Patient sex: F
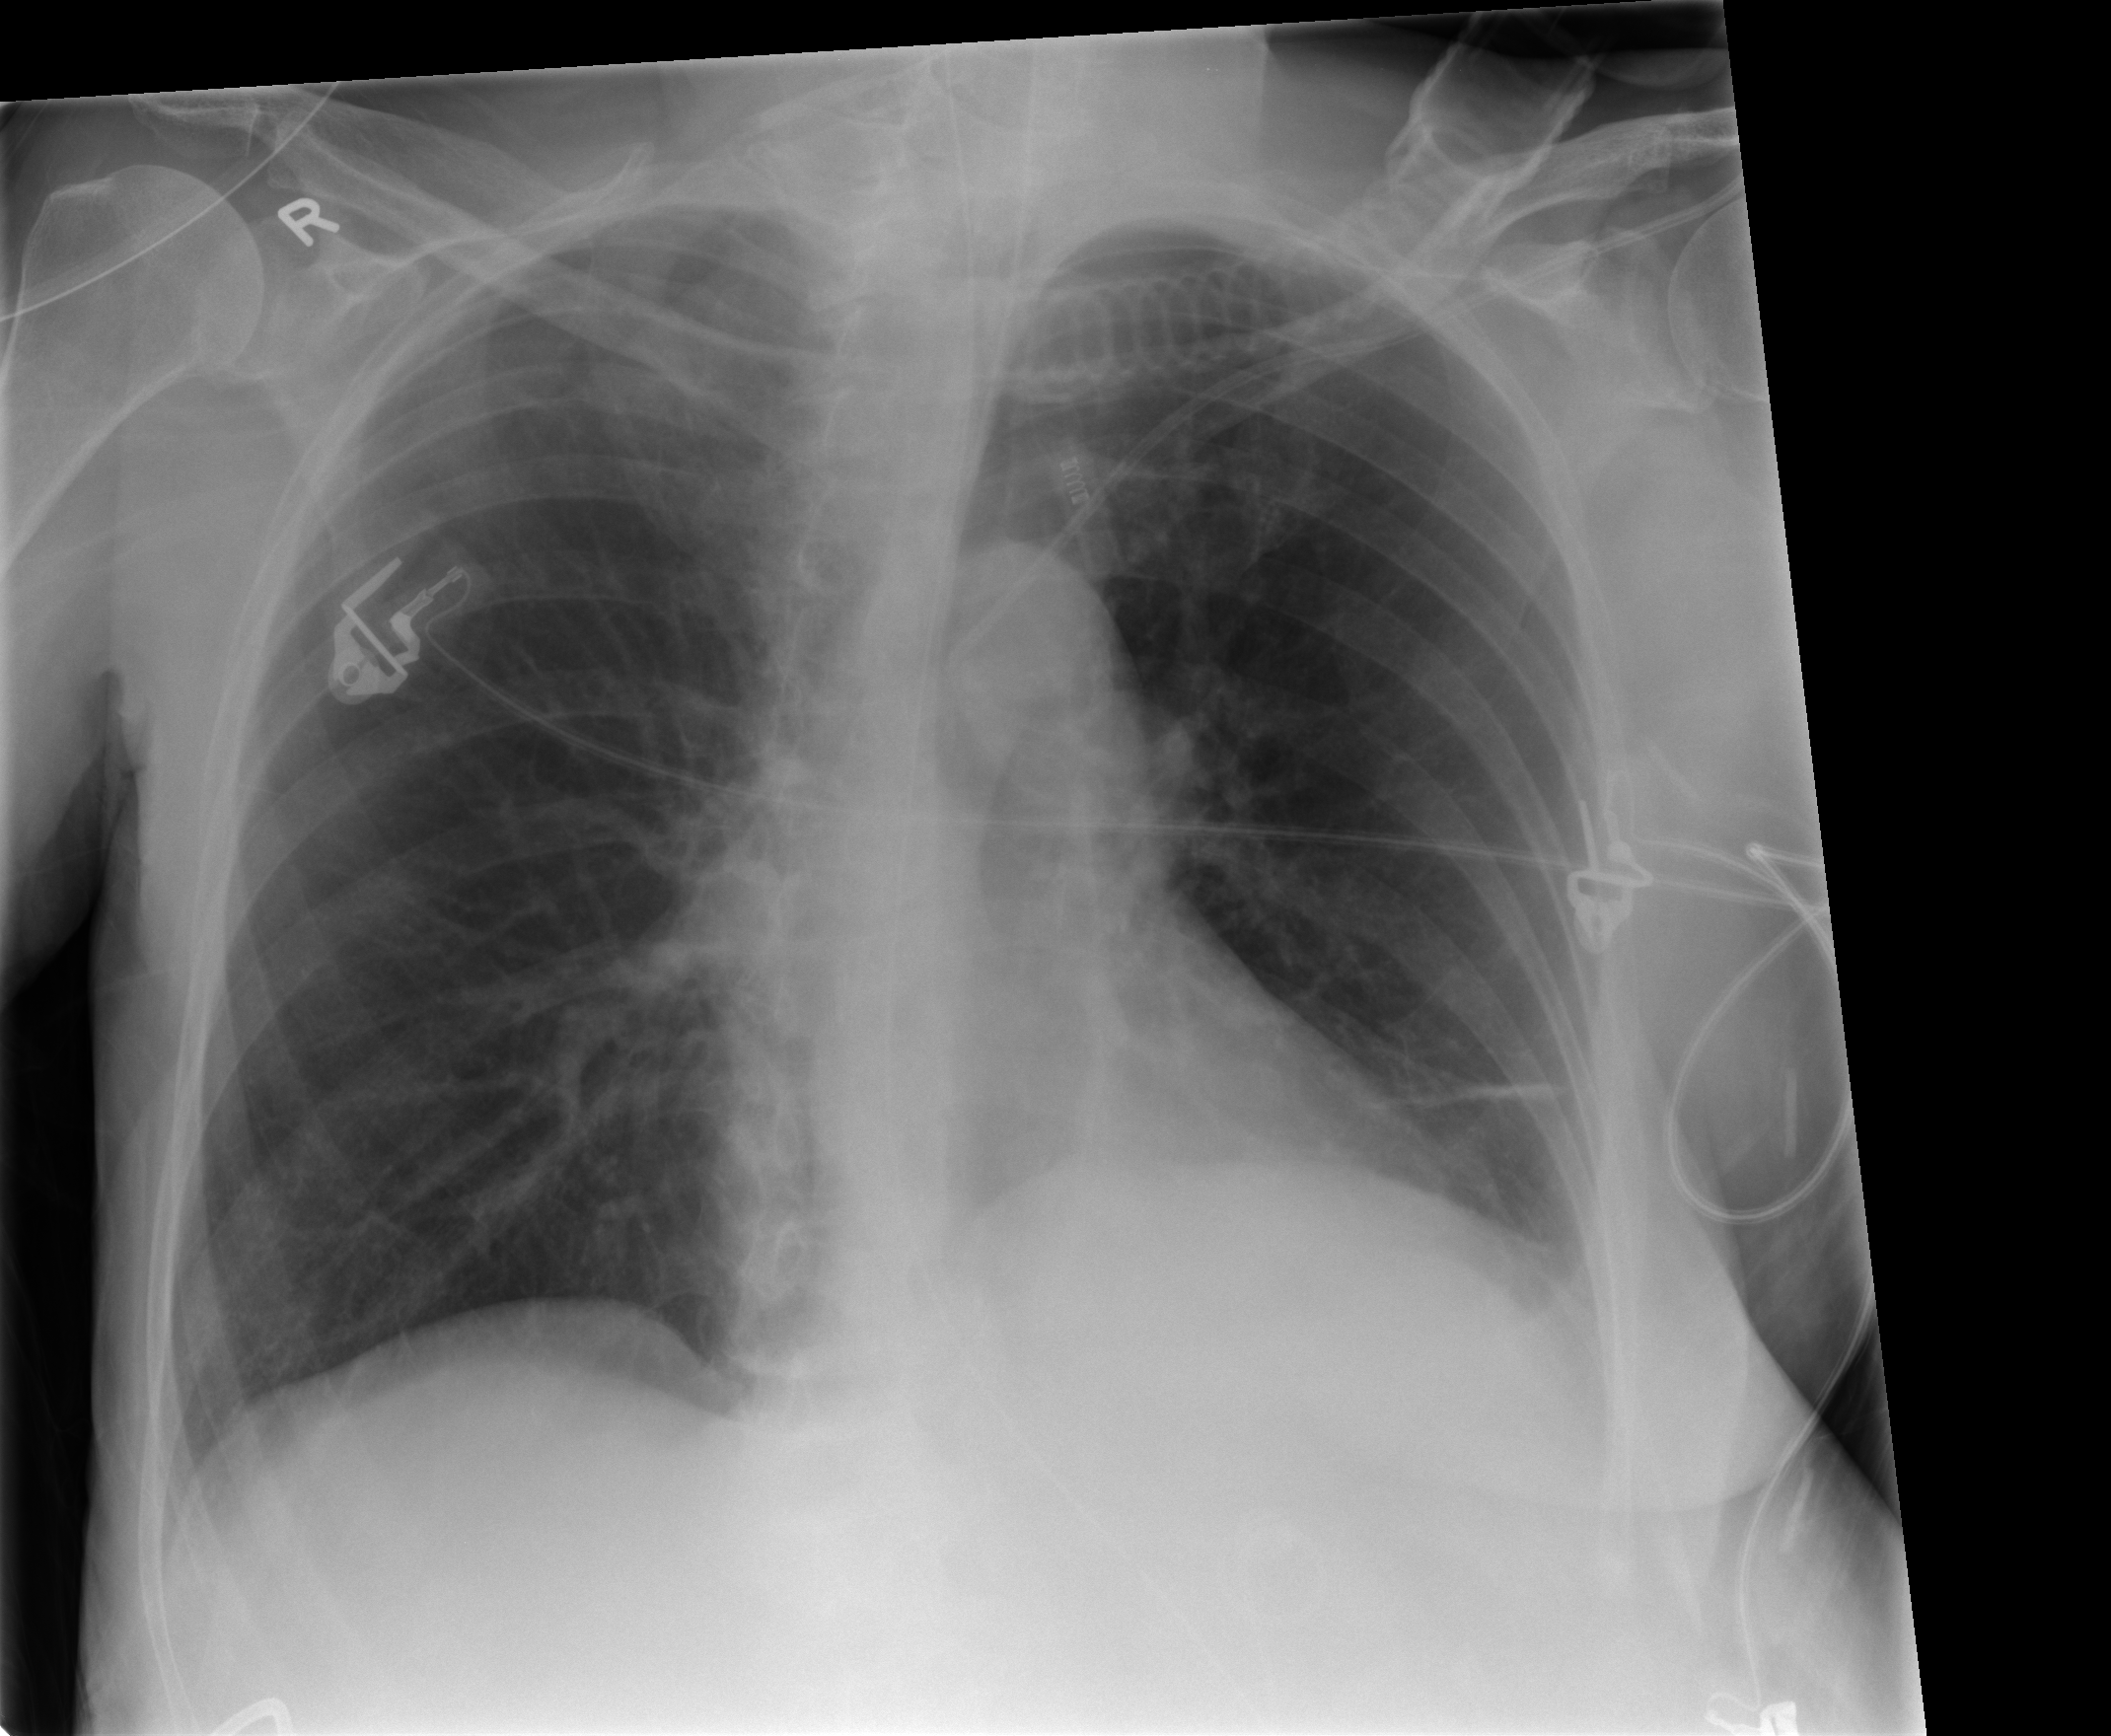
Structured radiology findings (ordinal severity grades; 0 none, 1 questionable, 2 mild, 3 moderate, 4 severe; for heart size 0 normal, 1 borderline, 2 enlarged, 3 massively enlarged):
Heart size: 0
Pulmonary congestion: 2
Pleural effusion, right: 0
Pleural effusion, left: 1
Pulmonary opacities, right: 0
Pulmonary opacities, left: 0
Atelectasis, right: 0
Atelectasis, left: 2